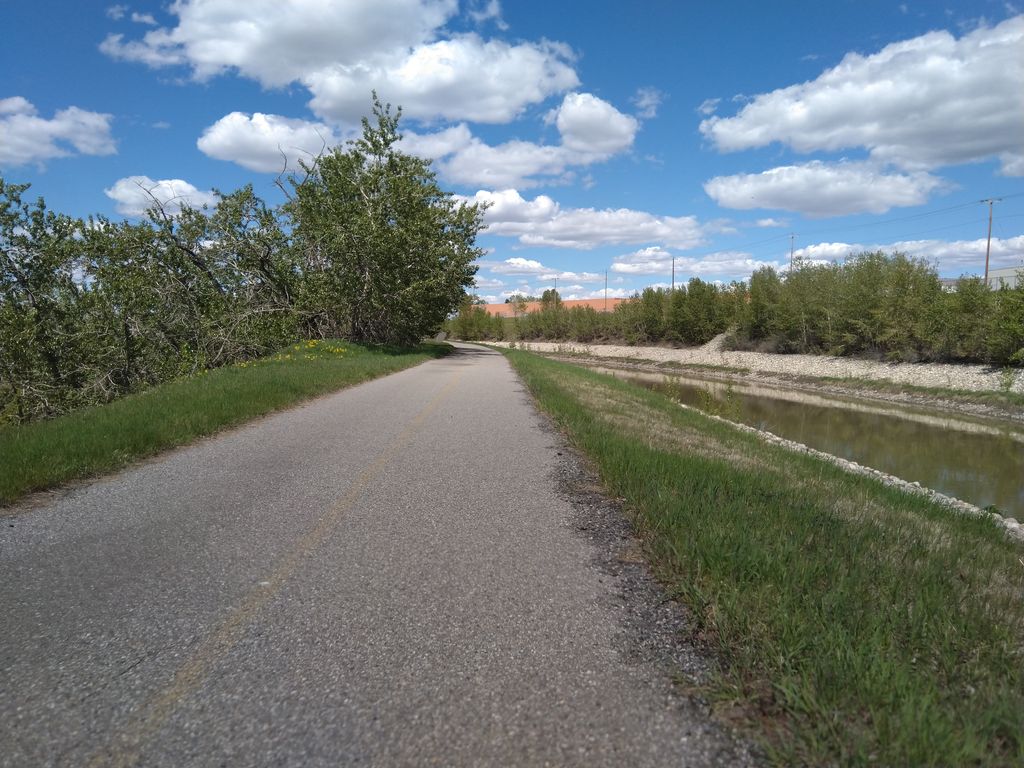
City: calgary